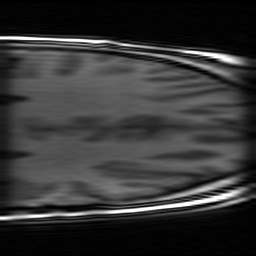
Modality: inplaneT1
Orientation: coronal